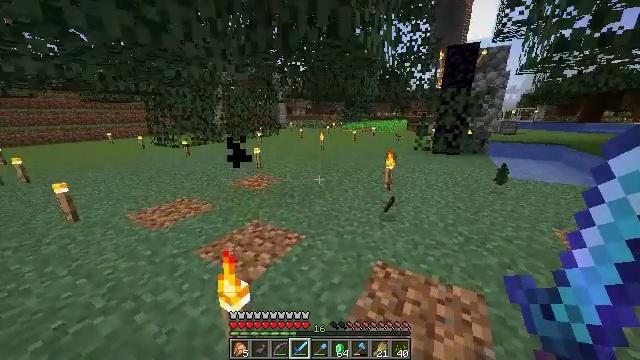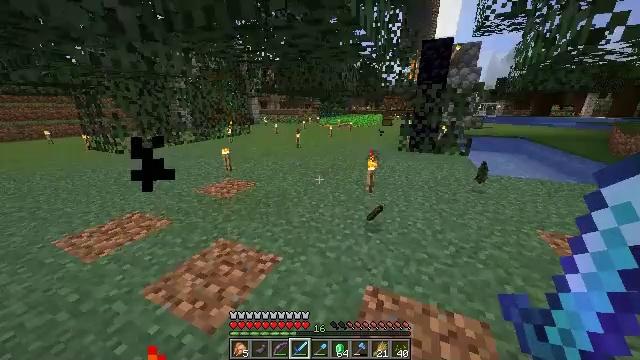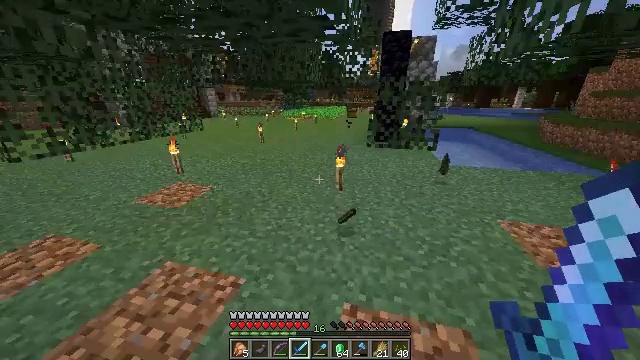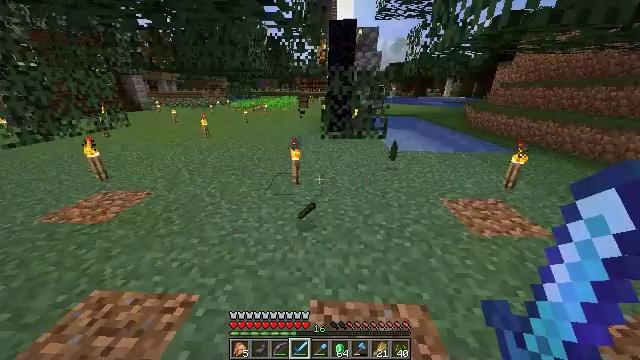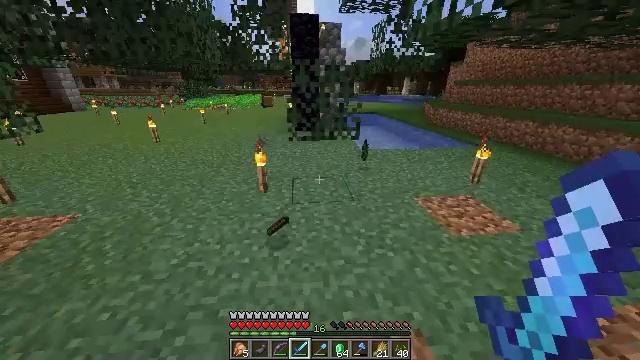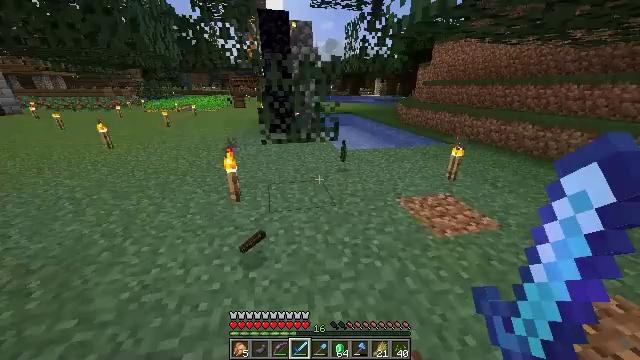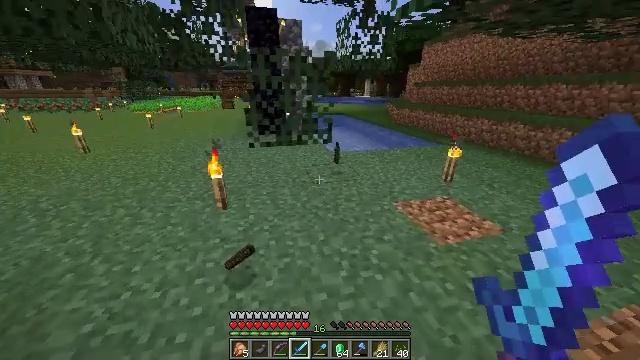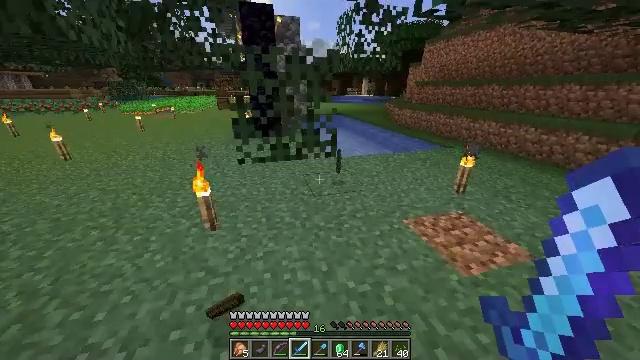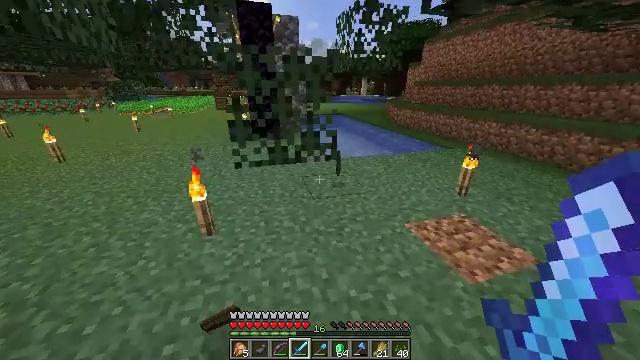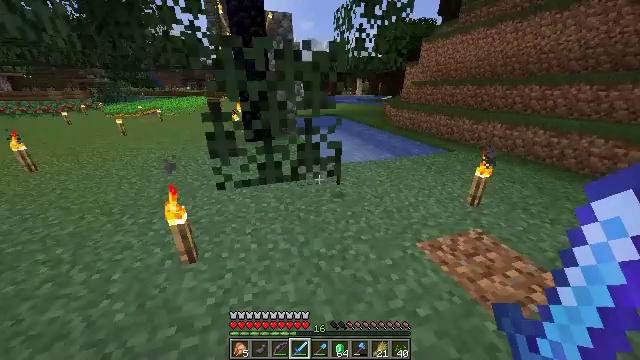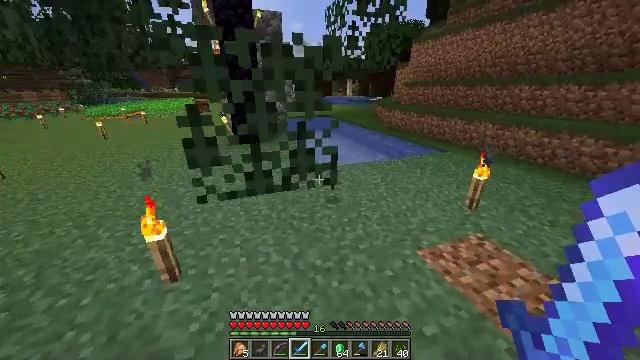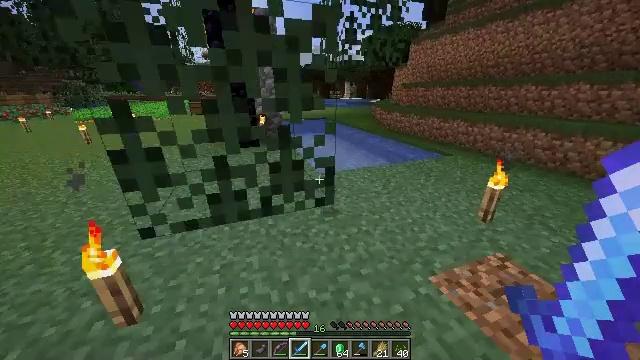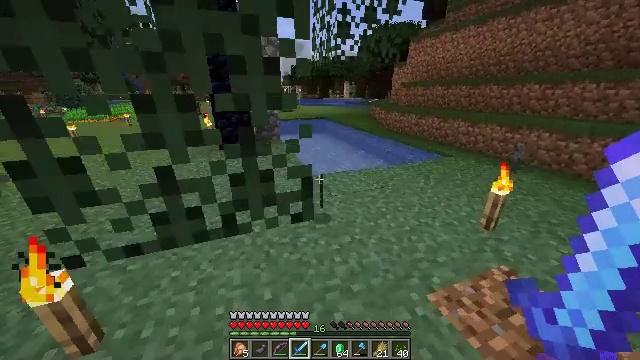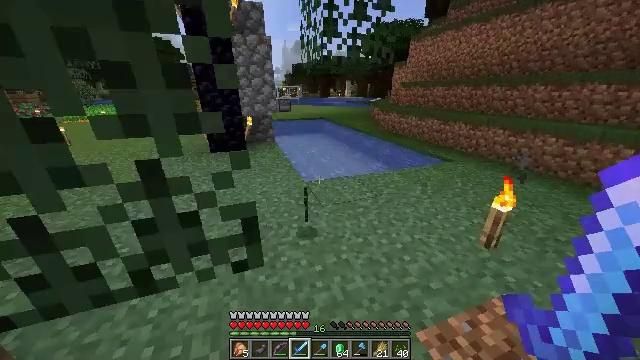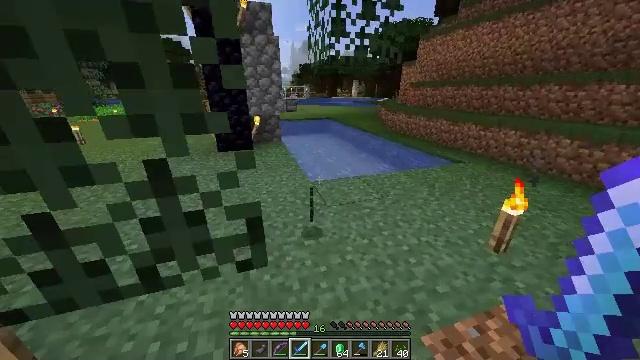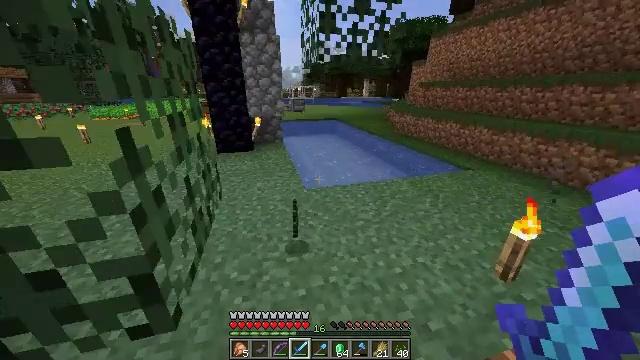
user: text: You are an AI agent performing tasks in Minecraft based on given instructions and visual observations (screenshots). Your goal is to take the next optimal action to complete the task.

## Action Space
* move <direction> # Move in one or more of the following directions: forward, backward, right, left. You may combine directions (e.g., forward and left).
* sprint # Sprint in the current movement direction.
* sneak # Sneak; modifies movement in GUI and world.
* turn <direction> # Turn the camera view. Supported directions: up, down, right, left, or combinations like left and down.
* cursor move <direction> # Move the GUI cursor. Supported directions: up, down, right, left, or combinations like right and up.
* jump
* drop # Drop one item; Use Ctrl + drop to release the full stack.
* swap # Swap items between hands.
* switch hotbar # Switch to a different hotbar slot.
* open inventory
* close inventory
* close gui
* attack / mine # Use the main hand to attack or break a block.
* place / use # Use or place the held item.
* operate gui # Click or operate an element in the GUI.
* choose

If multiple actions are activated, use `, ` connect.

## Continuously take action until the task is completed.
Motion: motion action
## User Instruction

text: Gather spruce leaves to collect foliage.
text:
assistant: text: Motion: move forward, turn right and down
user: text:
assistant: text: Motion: move forward, turn right and down
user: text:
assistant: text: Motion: move forward, turn right and down
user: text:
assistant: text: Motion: move forward, turn right
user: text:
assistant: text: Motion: move forward, turn right
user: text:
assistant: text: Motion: move forward, turn right
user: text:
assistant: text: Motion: move forward
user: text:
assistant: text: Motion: move forward
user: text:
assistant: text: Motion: move forward, turn right
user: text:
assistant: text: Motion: move forward, turn right
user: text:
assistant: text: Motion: move forward and move right
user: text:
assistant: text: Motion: move forward and move right
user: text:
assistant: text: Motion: move forward and move right
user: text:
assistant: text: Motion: move forward and move right, turn left
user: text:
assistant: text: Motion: move forward and move right, sprint, turn left
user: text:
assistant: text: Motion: move forward and move right, sprint, turn left
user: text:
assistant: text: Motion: move forward and move right, sprint, turn left
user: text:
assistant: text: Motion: move forward and move right, sprint, turn left and up
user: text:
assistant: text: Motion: move forward and move right, sprint, turn left and up
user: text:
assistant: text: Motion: move forward and move right, sprint, turn left and up
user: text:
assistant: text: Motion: move forward and move right, sprint, turn left
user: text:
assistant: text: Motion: move forward and move right, sprint
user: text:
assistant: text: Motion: move forward and move right, sprint, turn left
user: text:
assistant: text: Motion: move forward and move right, sprint, turn left
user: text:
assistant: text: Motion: move forward, turn left and up
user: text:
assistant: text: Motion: move forward, turn left and up
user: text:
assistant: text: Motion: move forward, turn left
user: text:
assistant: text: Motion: move forward, turn left
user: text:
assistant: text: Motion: move forward, turn left
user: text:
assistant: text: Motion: move forward, turn left